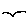
Label: bird